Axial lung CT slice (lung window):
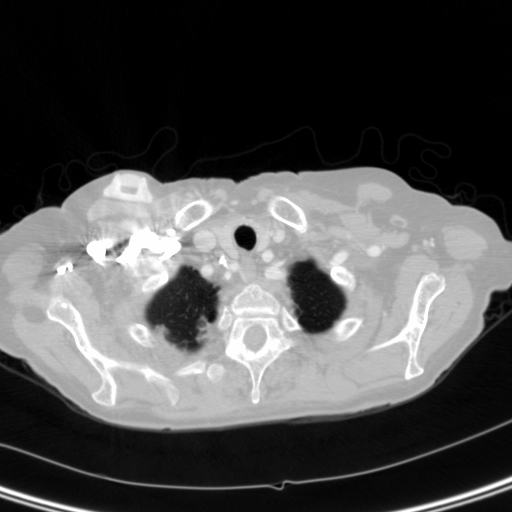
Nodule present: no